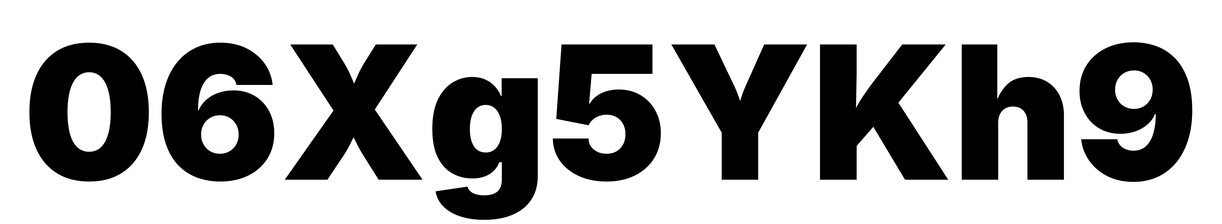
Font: Inter_Black